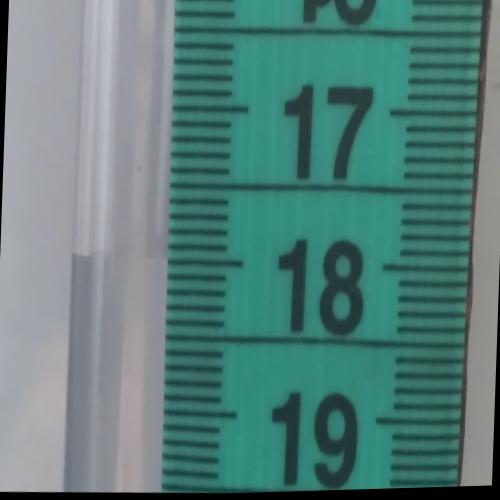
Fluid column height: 18.0 cm